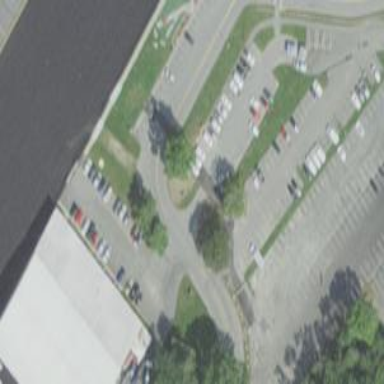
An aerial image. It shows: Parking area with surface.